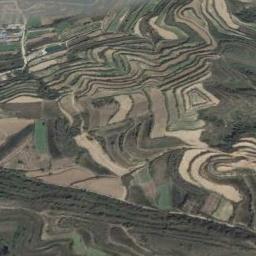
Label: terrace